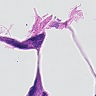
Metastatic tissue present: yes